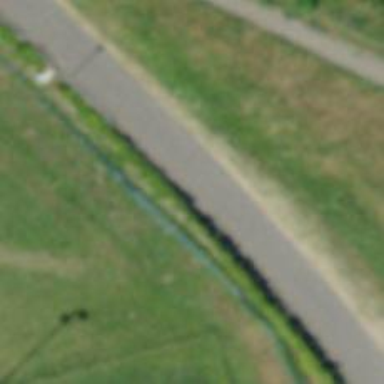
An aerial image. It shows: Asphalt path parallel to abandoned railway.